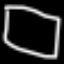
Label: square